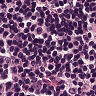
Metastatic tissue present: no